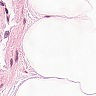
Metastatic tissue present: no